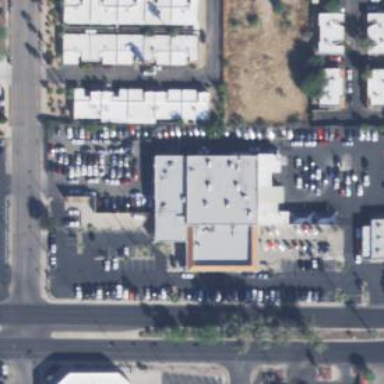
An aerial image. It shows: Commercial building housing car shop.